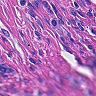
Metastatic tissue present: yes